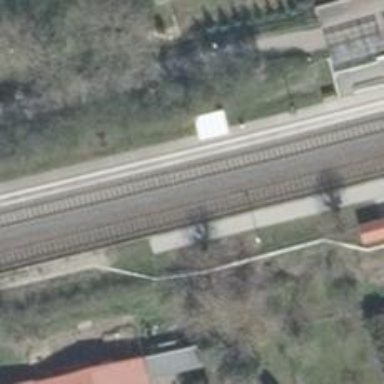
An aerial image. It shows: Railway halt station for public transport.